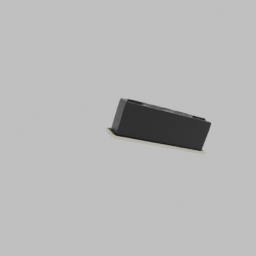
Label: electronics